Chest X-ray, PA view. Patient: 77 years old, sex M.
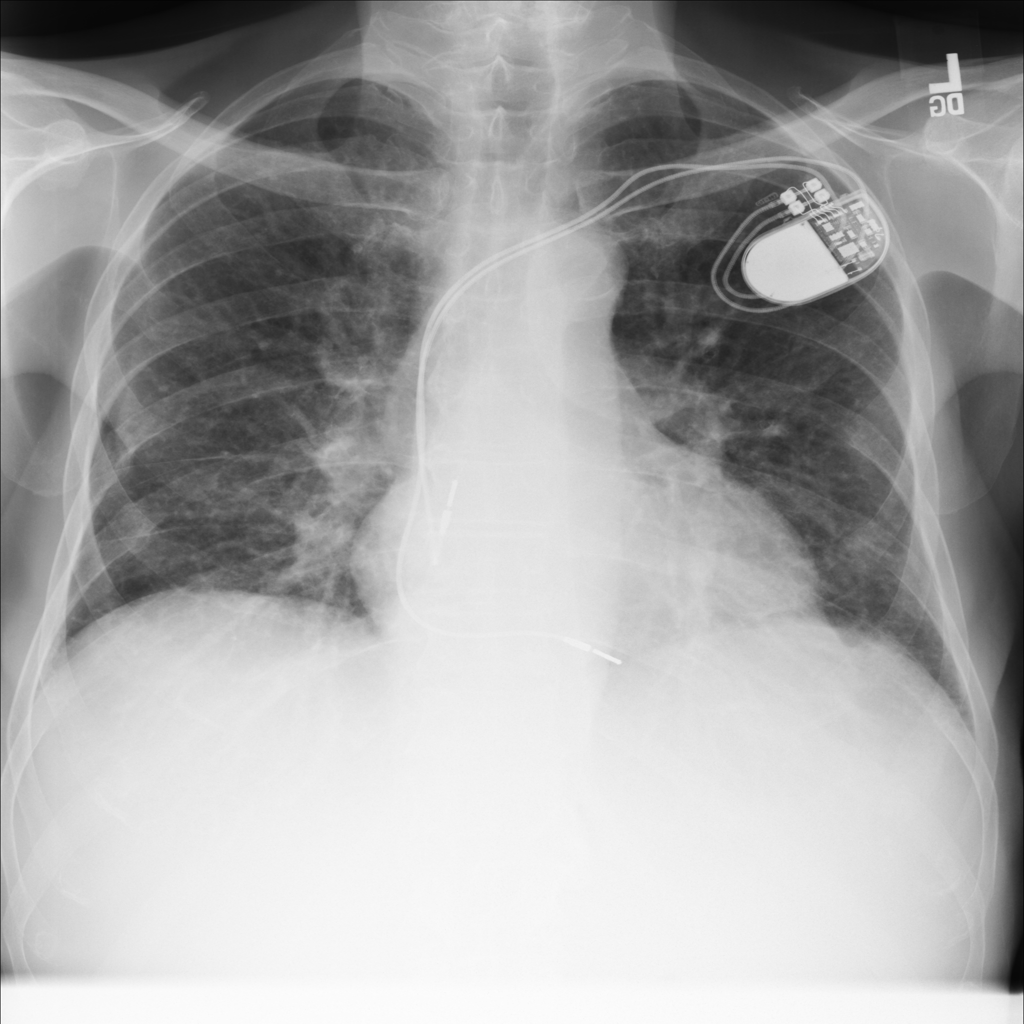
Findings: Cardiomegaly, Fibrosis, Nodule